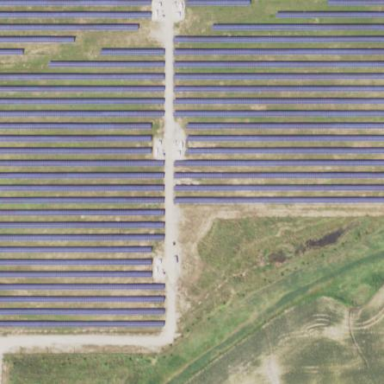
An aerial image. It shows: Solar power plant using photovoltaic technology.